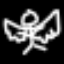
Label: angel